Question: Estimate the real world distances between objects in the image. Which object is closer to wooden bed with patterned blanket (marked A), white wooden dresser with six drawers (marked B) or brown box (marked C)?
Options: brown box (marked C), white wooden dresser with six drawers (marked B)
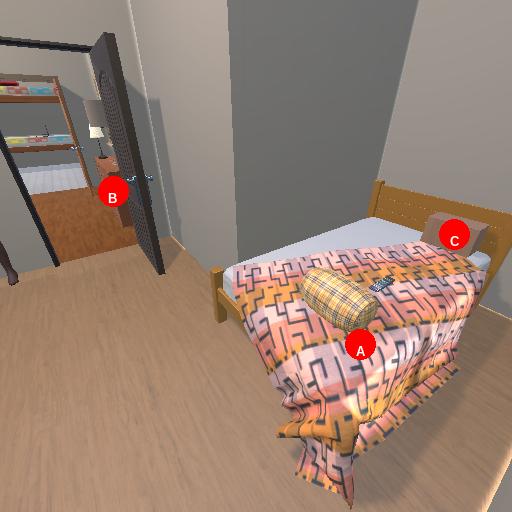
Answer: brown box (marked C)